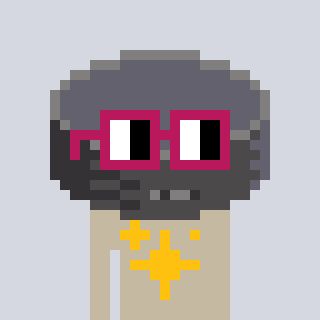
a pixel art character with square dark red glasses, a hockey puck-shaped head and a bege-colored body on a cool background